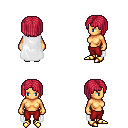
a pixel art fantasy rpg character, female body template, human, tanned skin, white cape, red pants, ruby red pageboy hairstyle, gold boots, four views (front, back, left, right), 2x2 character sprite sheet, small pixel art, hard edges, no anti-aliasing